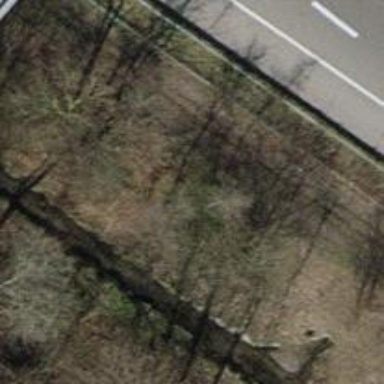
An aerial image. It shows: Grass path.